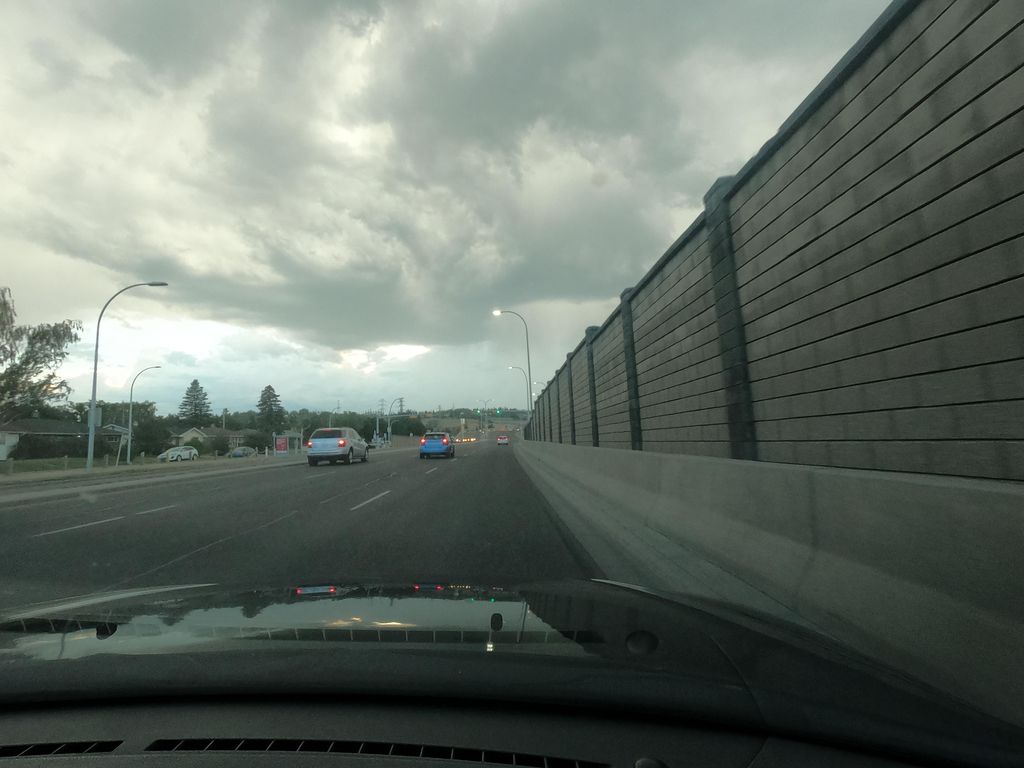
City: calgary